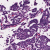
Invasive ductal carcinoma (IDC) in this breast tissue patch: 1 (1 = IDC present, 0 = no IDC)